Question:
Hi please tell me how to make this screen in blackberry.
my data is not adding on it.i took vertical field manager to add all components.
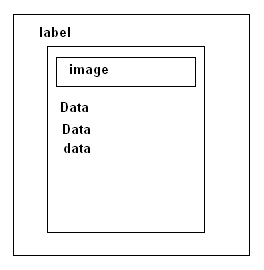
Answer: Its working.. I created it for you. use this code
'''
public class home extends UiApplication {
public static void main(String[] args)
{
home app = new home();
app.enterEventDispatcher();
}
MainScreen screen = new MainScreen();
private int deviceWidth = Display.getWidth();
private int deviceHeight = Display.getHeight();
LabelField lbl1 = new LabelField("label");
final Bitmap backgroundBitmap = Bitmap.getBitmapResource("bg1.jpg");
final Bitmap backgroundBitmap1 = Bitmap.getBitmapResource("bg2.jpg");
final BitmapField mybitmapField = new BitmapField(Bitmap.getBitmapResource("facebook-logo.jpg"),DrawStyle.HCENTER);
public home()
{
super();
pushScreen(screen);
VerticalFieldManager mainManager = new VerticalFieldManager(Manager.NO_VERTICAL_SCROLL | Manager.NO_VERTICAL_SCROLLBAR )
{
public void paint(Graphics graphics)
{
graphics.clear();
graphics.drawBitmap(0, 0, deviceWidth, deviceHeight, backgroundBitmap, 0, 0);
super.paint(graphics);
}
};
//this manger is used for adding the componentes
VerticalFieldManager subManager = new VerticalFieldManager(Manager.NO_VERTICAL_SCROLL | Manager.NO_VERTICAL_SCROLLBAR )
{
public void paint(Graphics graphics)
{
graphics.clear();
graphics.drawBitmap(0, 0, deviceWidth, deviceHeight, backgroundBitmap1, 0, 0);
super.paint(graphics);
}
};
screen.add(mainManager);
mainManager.add(lbl1);
mainManager.add(subManager);
subManager.add(mybitmapField);
subManager.add(new LabelField("Data 1"));
subManager.add(new LabelField("Data 1"));
subManager.add(new LabelField("Data 1"));
}
}
'''
output will be like this.